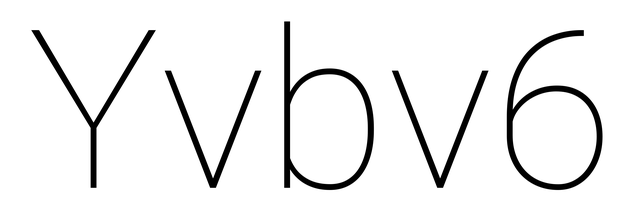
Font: Roboto_Thin